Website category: sports
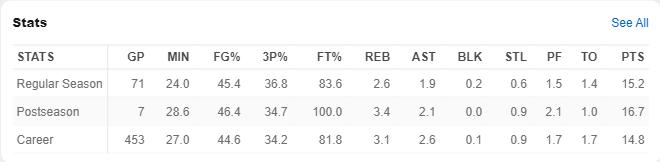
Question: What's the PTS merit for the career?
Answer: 14.8

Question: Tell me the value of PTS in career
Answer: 14.8

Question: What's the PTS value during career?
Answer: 14.8

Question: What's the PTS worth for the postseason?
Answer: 16.7

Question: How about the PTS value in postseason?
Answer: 16.7

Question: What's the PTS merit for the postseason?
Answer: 16.7

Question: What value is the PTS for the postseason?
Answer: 16.7

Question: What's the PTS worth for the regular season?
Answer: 15.2

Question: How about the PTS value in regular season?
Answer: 15.2

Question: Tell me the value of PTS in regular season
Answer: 15.2

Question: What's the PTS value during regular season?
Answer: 15.2

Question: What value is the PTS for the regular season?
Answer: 15.2